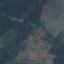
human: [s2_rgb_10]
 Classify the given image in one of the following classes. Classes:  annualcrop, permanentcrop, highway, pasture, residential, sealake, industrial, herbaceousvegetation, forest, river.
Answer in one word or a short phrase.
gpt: HerbaceousVegetation